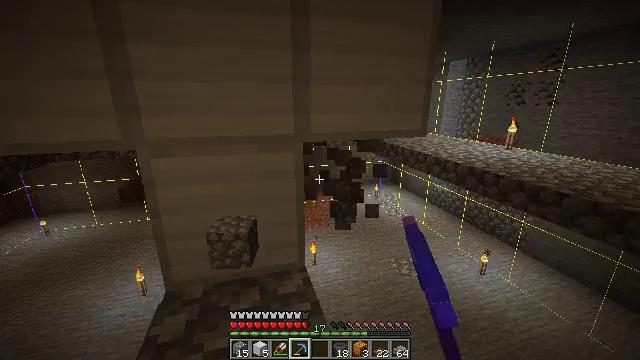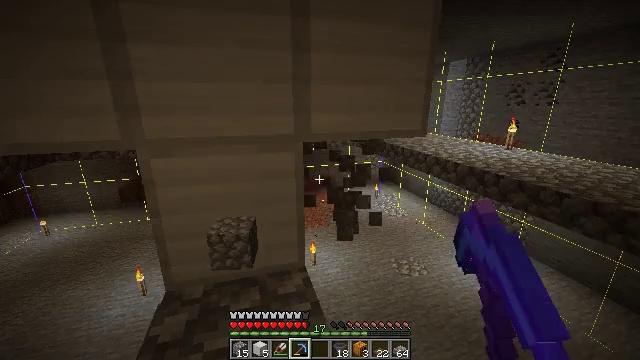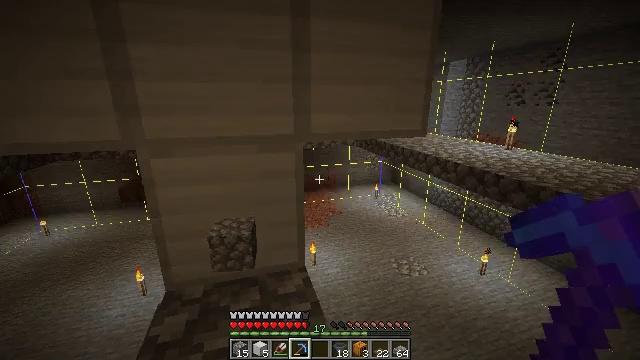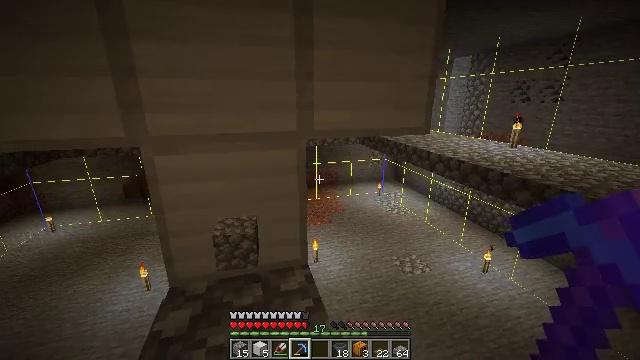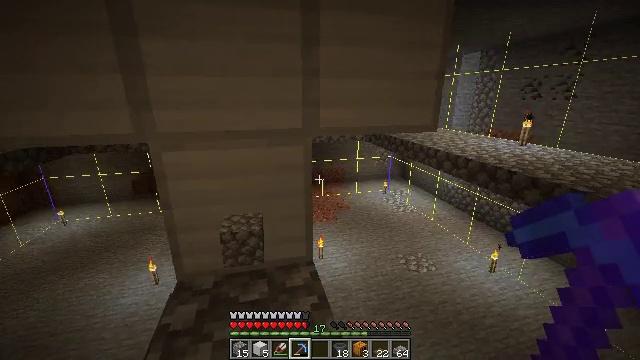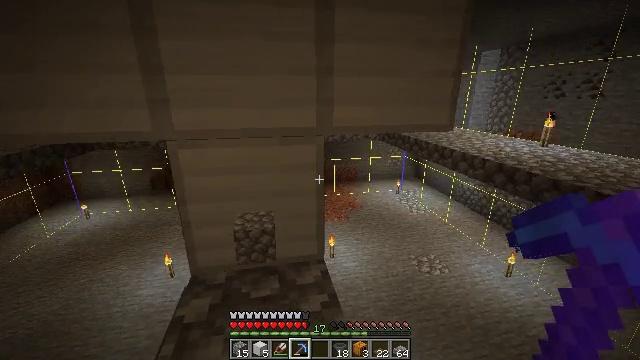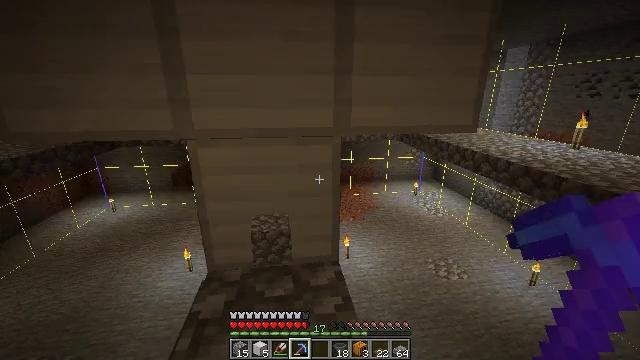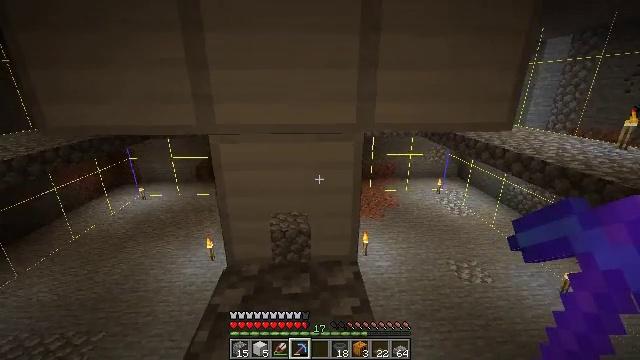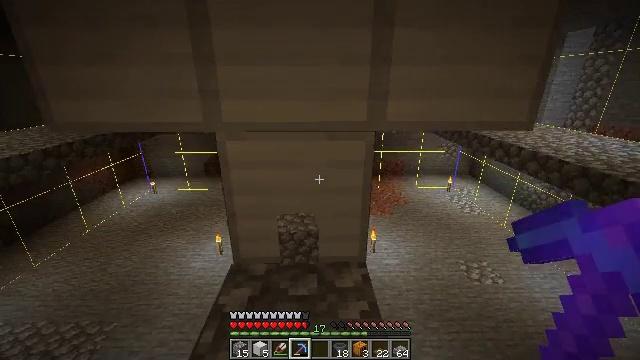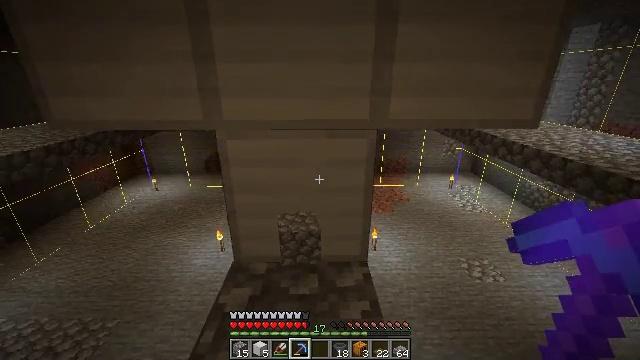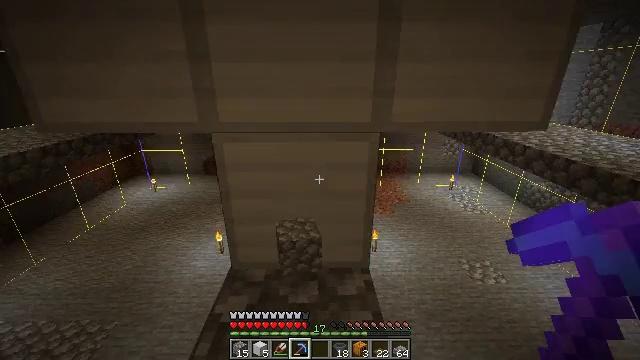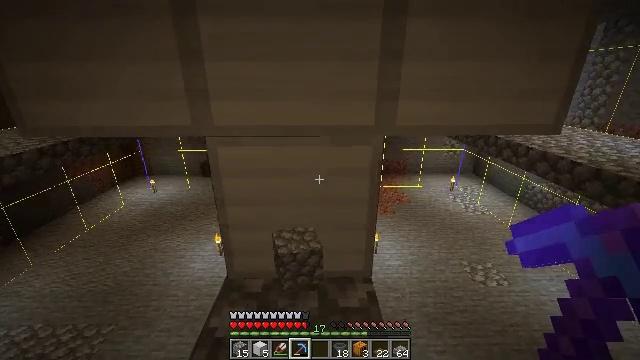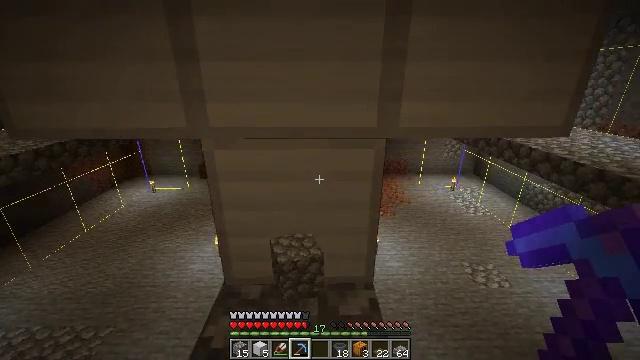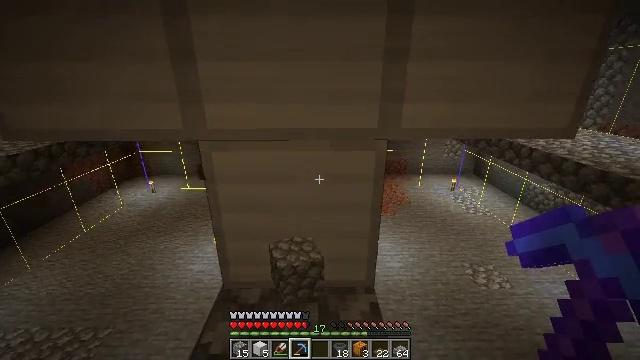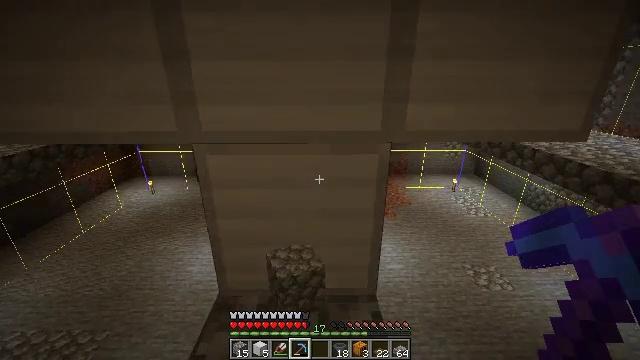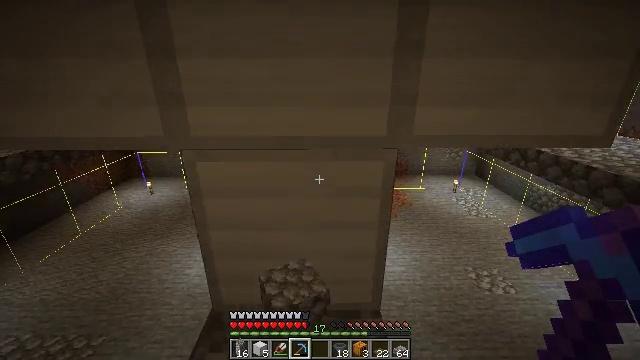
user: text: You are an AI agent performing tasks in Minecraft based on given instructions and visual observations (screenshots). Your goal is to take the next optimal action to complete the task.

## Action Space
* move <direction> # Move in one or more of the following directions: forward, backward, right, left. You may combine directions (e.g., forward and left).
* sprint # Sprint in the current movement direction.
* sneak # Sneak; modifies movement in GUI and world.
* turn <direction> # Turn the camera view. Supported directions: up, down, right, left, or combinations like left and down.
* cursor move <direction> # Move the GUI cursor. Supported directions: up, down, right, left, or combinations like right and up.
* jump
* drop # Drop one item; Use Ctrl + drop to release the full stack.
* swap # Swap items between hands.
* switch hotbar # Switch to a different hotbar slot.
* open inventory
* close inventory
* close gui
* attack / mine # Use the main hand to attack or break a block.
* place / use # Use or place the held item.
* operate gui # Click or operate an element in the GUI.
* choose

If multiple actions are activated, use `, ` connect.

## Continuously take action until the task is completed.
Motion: motion action
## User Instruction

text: Collect a carved pumpkin for decoration.
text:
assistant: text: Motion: sneak, attack / mine
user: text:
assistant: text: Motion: sneak, attack / mine
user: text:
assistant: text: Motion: sneak
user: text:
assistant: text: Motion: sneak, turn left
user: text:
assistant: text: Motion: sneak, turn left
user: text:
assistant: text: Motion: move forward, sneak, turn left
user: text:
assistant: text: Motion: move forward, sneak, turn left and down
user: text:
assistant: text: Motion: move forward, sneak, turn left
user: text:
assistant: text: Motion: move forward, sneak
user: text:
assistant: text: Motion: move forward, sneak
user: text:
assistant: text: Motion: move forward, sneak
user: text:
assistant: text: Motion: move forward, sneak
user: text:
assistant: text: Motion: move forward, sneak
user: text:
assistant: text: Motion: move forward, sneak
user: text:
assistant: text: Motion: move forward, sneak
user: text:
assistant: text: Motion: move forward, sneak
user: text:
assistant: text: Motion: move forward, sneak
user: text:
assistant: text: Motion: move forward, sneak
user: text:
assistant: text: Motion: move forward, sneak
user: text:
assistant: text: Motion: move forward, sneak, turn left
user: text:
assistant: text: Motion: move forward
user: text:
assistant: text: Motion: move forward
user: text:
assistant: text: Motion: move forward
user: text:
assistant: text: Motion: move forward
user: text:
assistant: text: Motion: move forward
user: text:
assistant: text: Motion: no_op
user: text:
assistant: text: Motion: no_op
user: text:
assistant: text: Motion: no_op
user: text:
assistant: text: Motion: no_op
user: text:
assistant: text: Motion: no_op